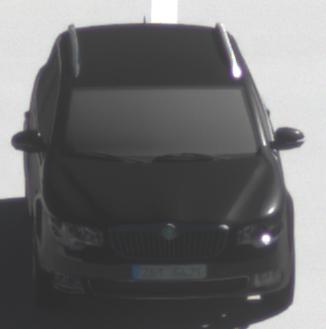
Make: Skoda
Model: Superb Combi 1.4 TSI
Detailed model: Superb (II) Combi
Model produced from: 2010/01
Model produced until: 2011/10
Doors: 5
Color: black
Road condition: dry road
Daytime: morning or afternoon
Contrast: high contrast